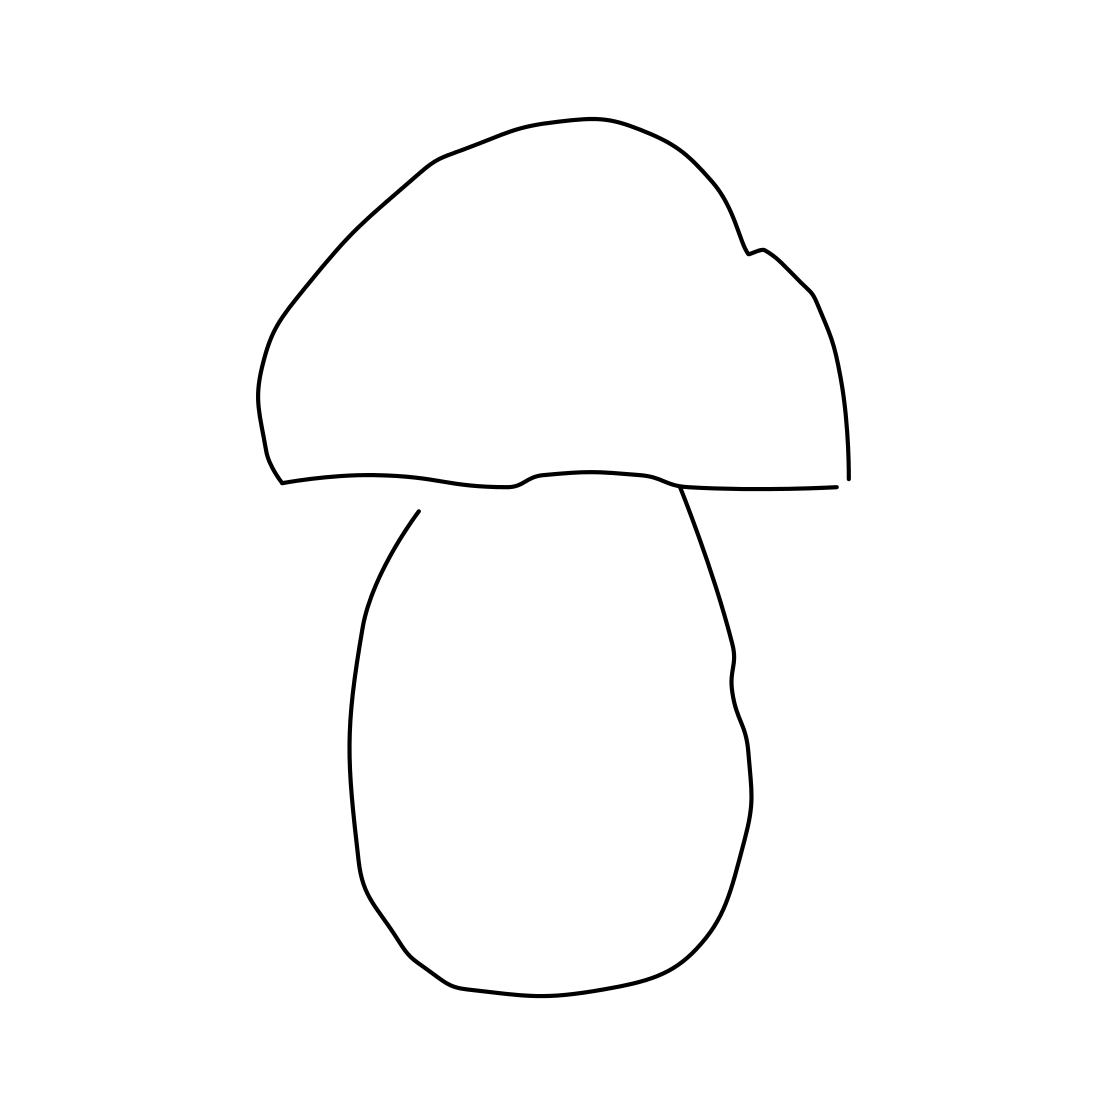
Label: mushroom